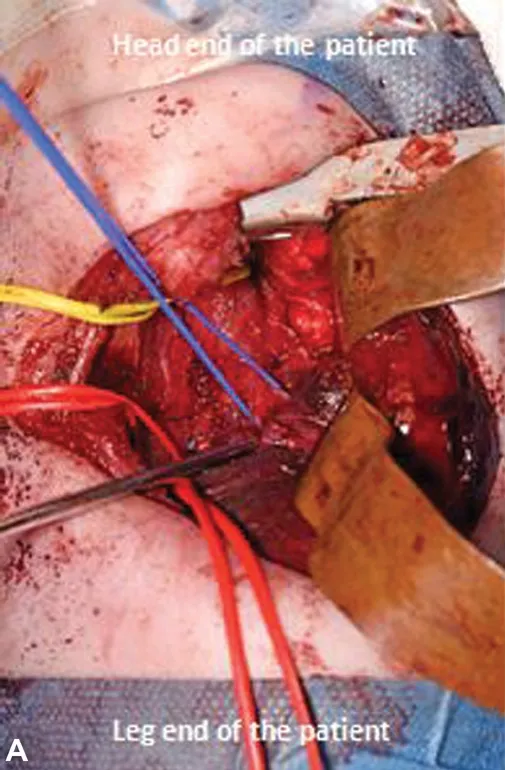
A
) This is the surgeon's view of posterolateral incision of right thoracotomy. Yellow loop encircles the esophagus. The esophageal anastomosis was intact. Red vessel loop encircles the anomalous vessels supplying to right lower lobe. Blue loop encircles esophageal connection that enters into the right lower lobe which is being retracted by retractors.
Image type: medical_photograph (other_medical_photograph)